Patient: sex M, age 60
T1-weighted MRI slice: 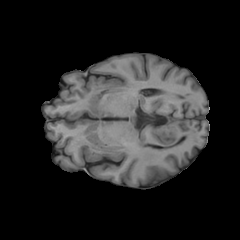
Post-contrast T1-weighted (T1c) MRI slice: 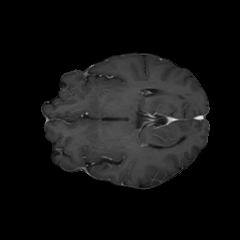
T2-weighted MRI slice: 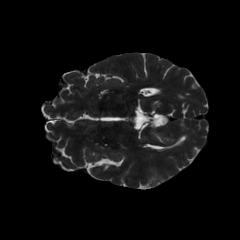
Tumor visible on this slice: no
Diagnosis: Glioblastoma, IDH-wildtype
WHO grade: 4